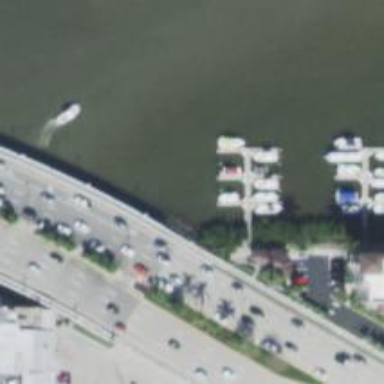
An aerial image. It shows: Man-made pier.